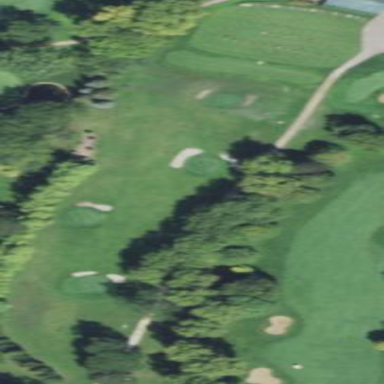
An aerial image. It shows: Driving range for golfing on grass surface.